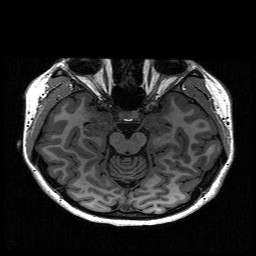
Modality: T1w
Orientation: coronal